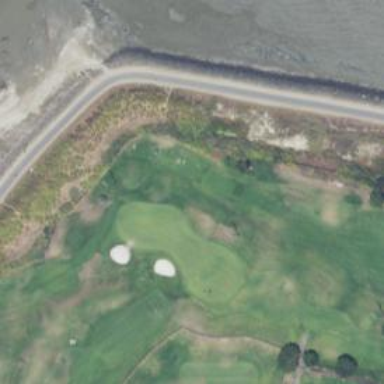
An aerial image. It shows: View of golf hole.